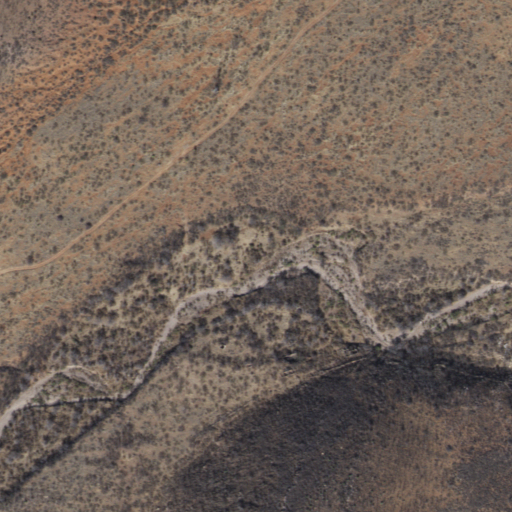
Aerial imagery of valley in Arizona named Dixie Canyon containing shrub and evergreen forest